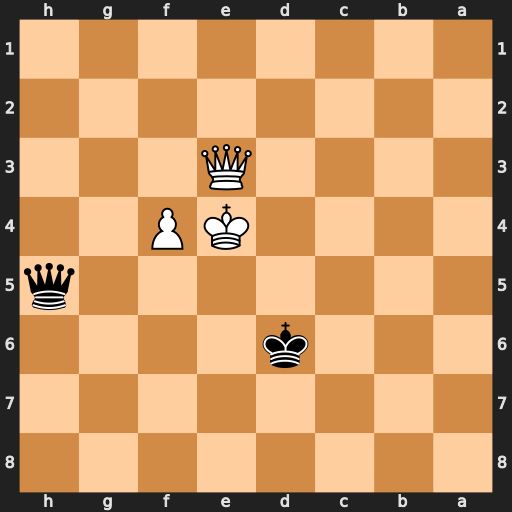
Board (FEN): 8/8/3k4/7q/4KP2/4Q3/8/8
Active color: b
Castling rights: -
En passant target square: -
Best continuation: Qd5#